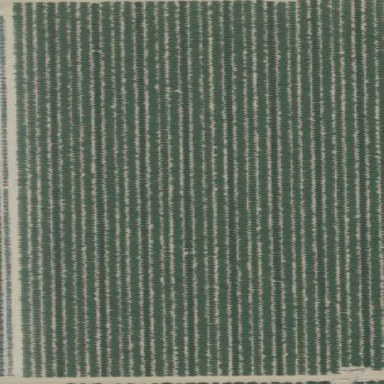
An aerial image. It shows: Orchard filled with almond trees.